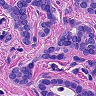
Metastatic tissue present: yes